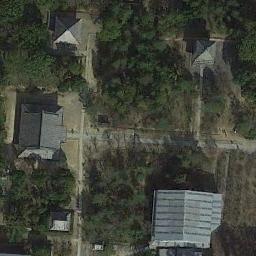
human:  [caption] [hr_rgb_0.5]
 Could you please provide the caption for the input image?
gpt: There are several trees near the palace .

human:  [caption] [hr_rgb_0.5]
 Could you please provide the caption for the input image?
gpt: The palace is on the grass surrounded by trees .

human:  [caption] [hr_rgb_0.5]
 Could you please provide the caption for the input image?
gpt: In the middle of red palaces, There is a green building .

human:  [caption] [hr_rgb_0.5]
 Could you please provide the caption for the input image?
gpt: The palace has some palaces and towers and the palace is surrounded by a grove of trees .

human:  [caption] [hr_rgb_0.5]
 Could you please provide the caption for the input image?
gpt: There are some green trees beside the palace .